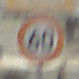
Verkehrszeichen: Geschwindigkeit60
Zusatzzeichen oben: FlugbetriebRechts
Umgebung: Outdoor, Urban
Tageszeit: Night
Wetter: PartlyCloudy
Licht: Artificial
Jahreszeit: NotSpecified
Kontrast: HighContrast